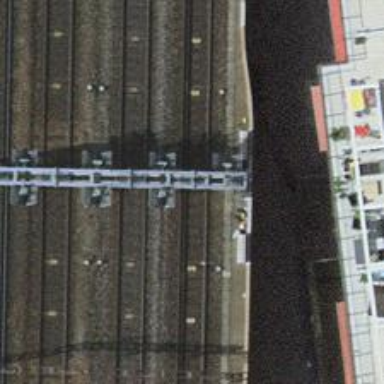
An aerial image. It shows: Railway signal.